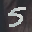
Label: 5